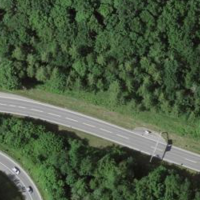
EUNIS habitat code: 57
Species observed at this site:
Circaea lutetiana